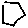
Label: hexagon